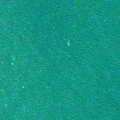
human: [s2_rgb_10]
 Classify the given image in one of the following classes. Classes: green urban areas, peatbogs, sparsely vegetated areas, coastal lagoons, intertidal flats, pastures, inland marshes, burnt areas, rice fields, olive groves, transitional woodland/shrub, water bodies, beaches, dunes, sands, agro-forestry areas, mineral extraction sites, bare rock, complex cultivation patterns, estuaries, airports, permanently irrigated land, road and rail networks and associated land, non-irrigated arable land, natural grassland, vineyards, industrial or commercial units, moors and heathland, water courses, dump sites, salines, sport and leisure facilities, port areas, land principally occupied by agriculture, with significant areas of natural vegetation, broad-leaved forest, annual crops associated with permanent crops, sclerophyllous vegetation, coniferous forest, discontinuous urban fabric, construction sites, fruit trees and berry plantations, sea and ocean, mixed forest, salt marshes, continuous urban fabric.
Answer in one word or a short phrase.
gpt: sea and ocean